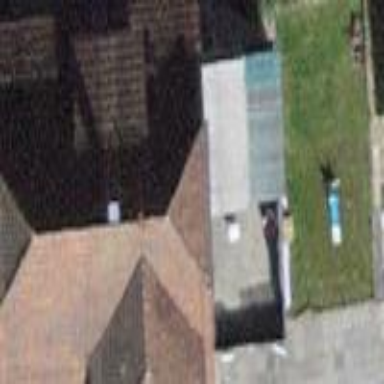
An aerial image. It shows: Building with tiled roof.